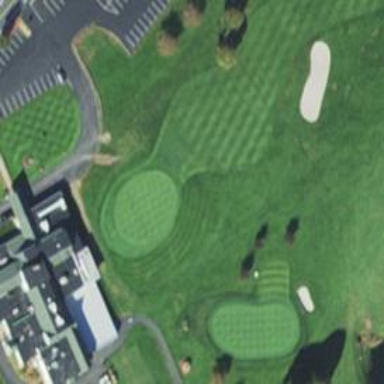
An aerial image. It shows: View of golf hole.